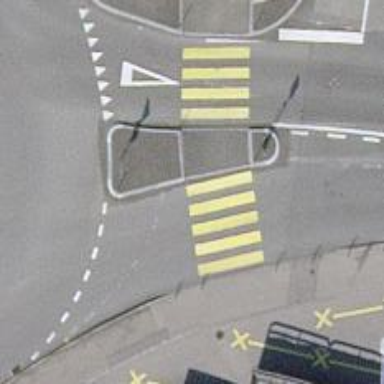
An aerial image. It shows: Marked road crossing with visible markings.